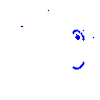
Particle: kaon